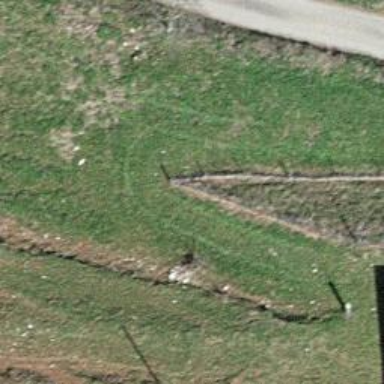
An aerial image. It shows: Fence is in the image.